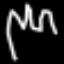
Label: fork